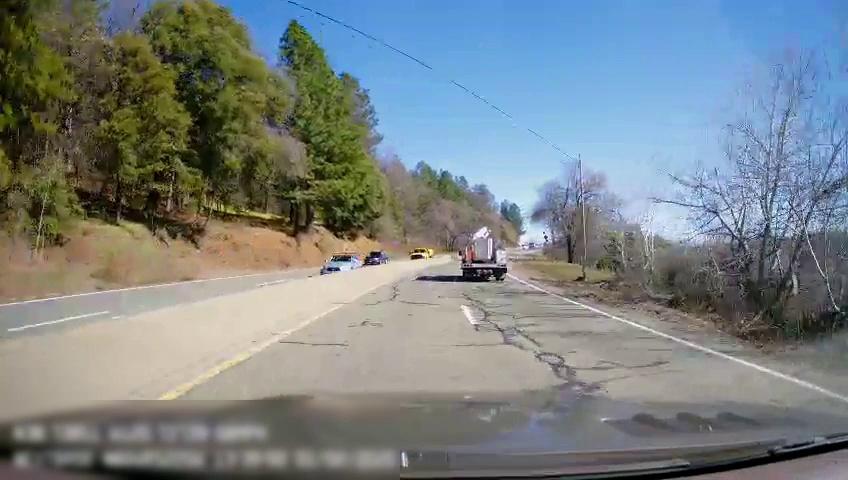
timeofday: Day
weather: Sunny
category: Drivable Space
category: Drivable Space
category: Vehicles | Car
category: Vehicles | Car
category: Vehicles | Truck
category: Vehicles | Truck
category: Lanes | Opposite Lane
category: Lanes | Opposite Lane
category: Lanes | Current Lane
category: Lanes | Current Lane
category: Lanes | Alternate Lane